Question: my computer have python3.4, python3.5, python3.6, python3.7, but now i want to use python virtualenv to create a env , but it show path not found?
---
The image in here:

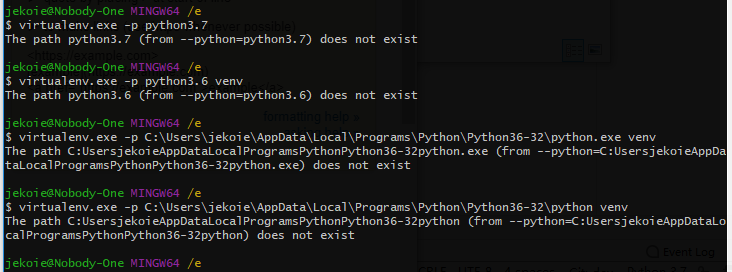
Answer: You need to provide the full path to Python, for example:
'''
virtualenv.exe -p C:\Python37\python.exe
'''
For git-bash the command should be slightly different:
'''
virtualenv.exe -p /c/Python37/python.exe
'''